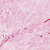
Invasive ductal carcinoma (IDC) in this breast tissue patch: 0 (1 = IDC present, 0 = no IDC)